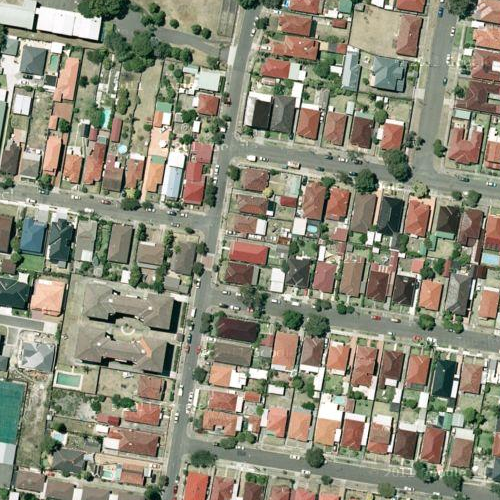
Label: sydney